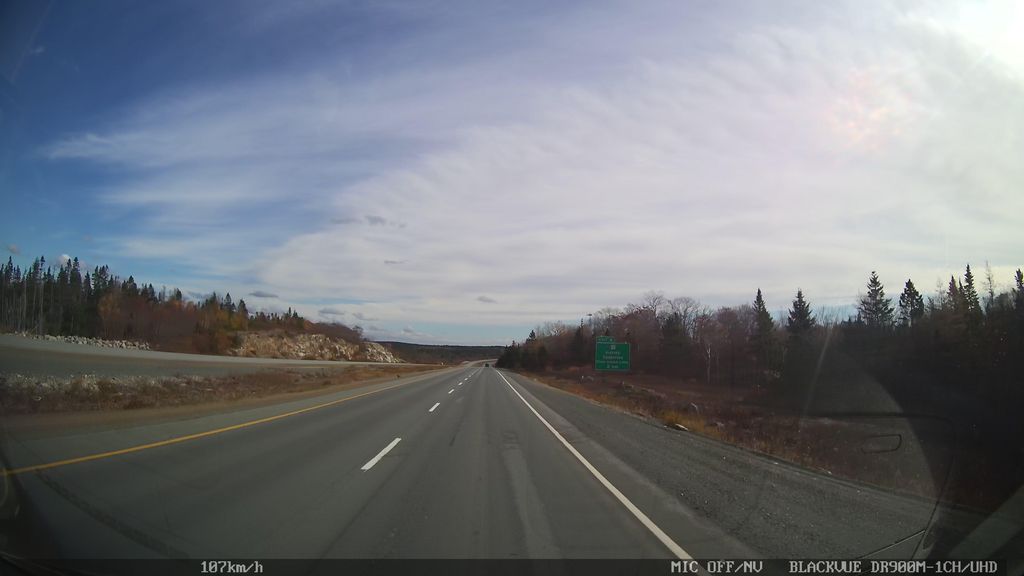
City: halifax